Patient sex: F
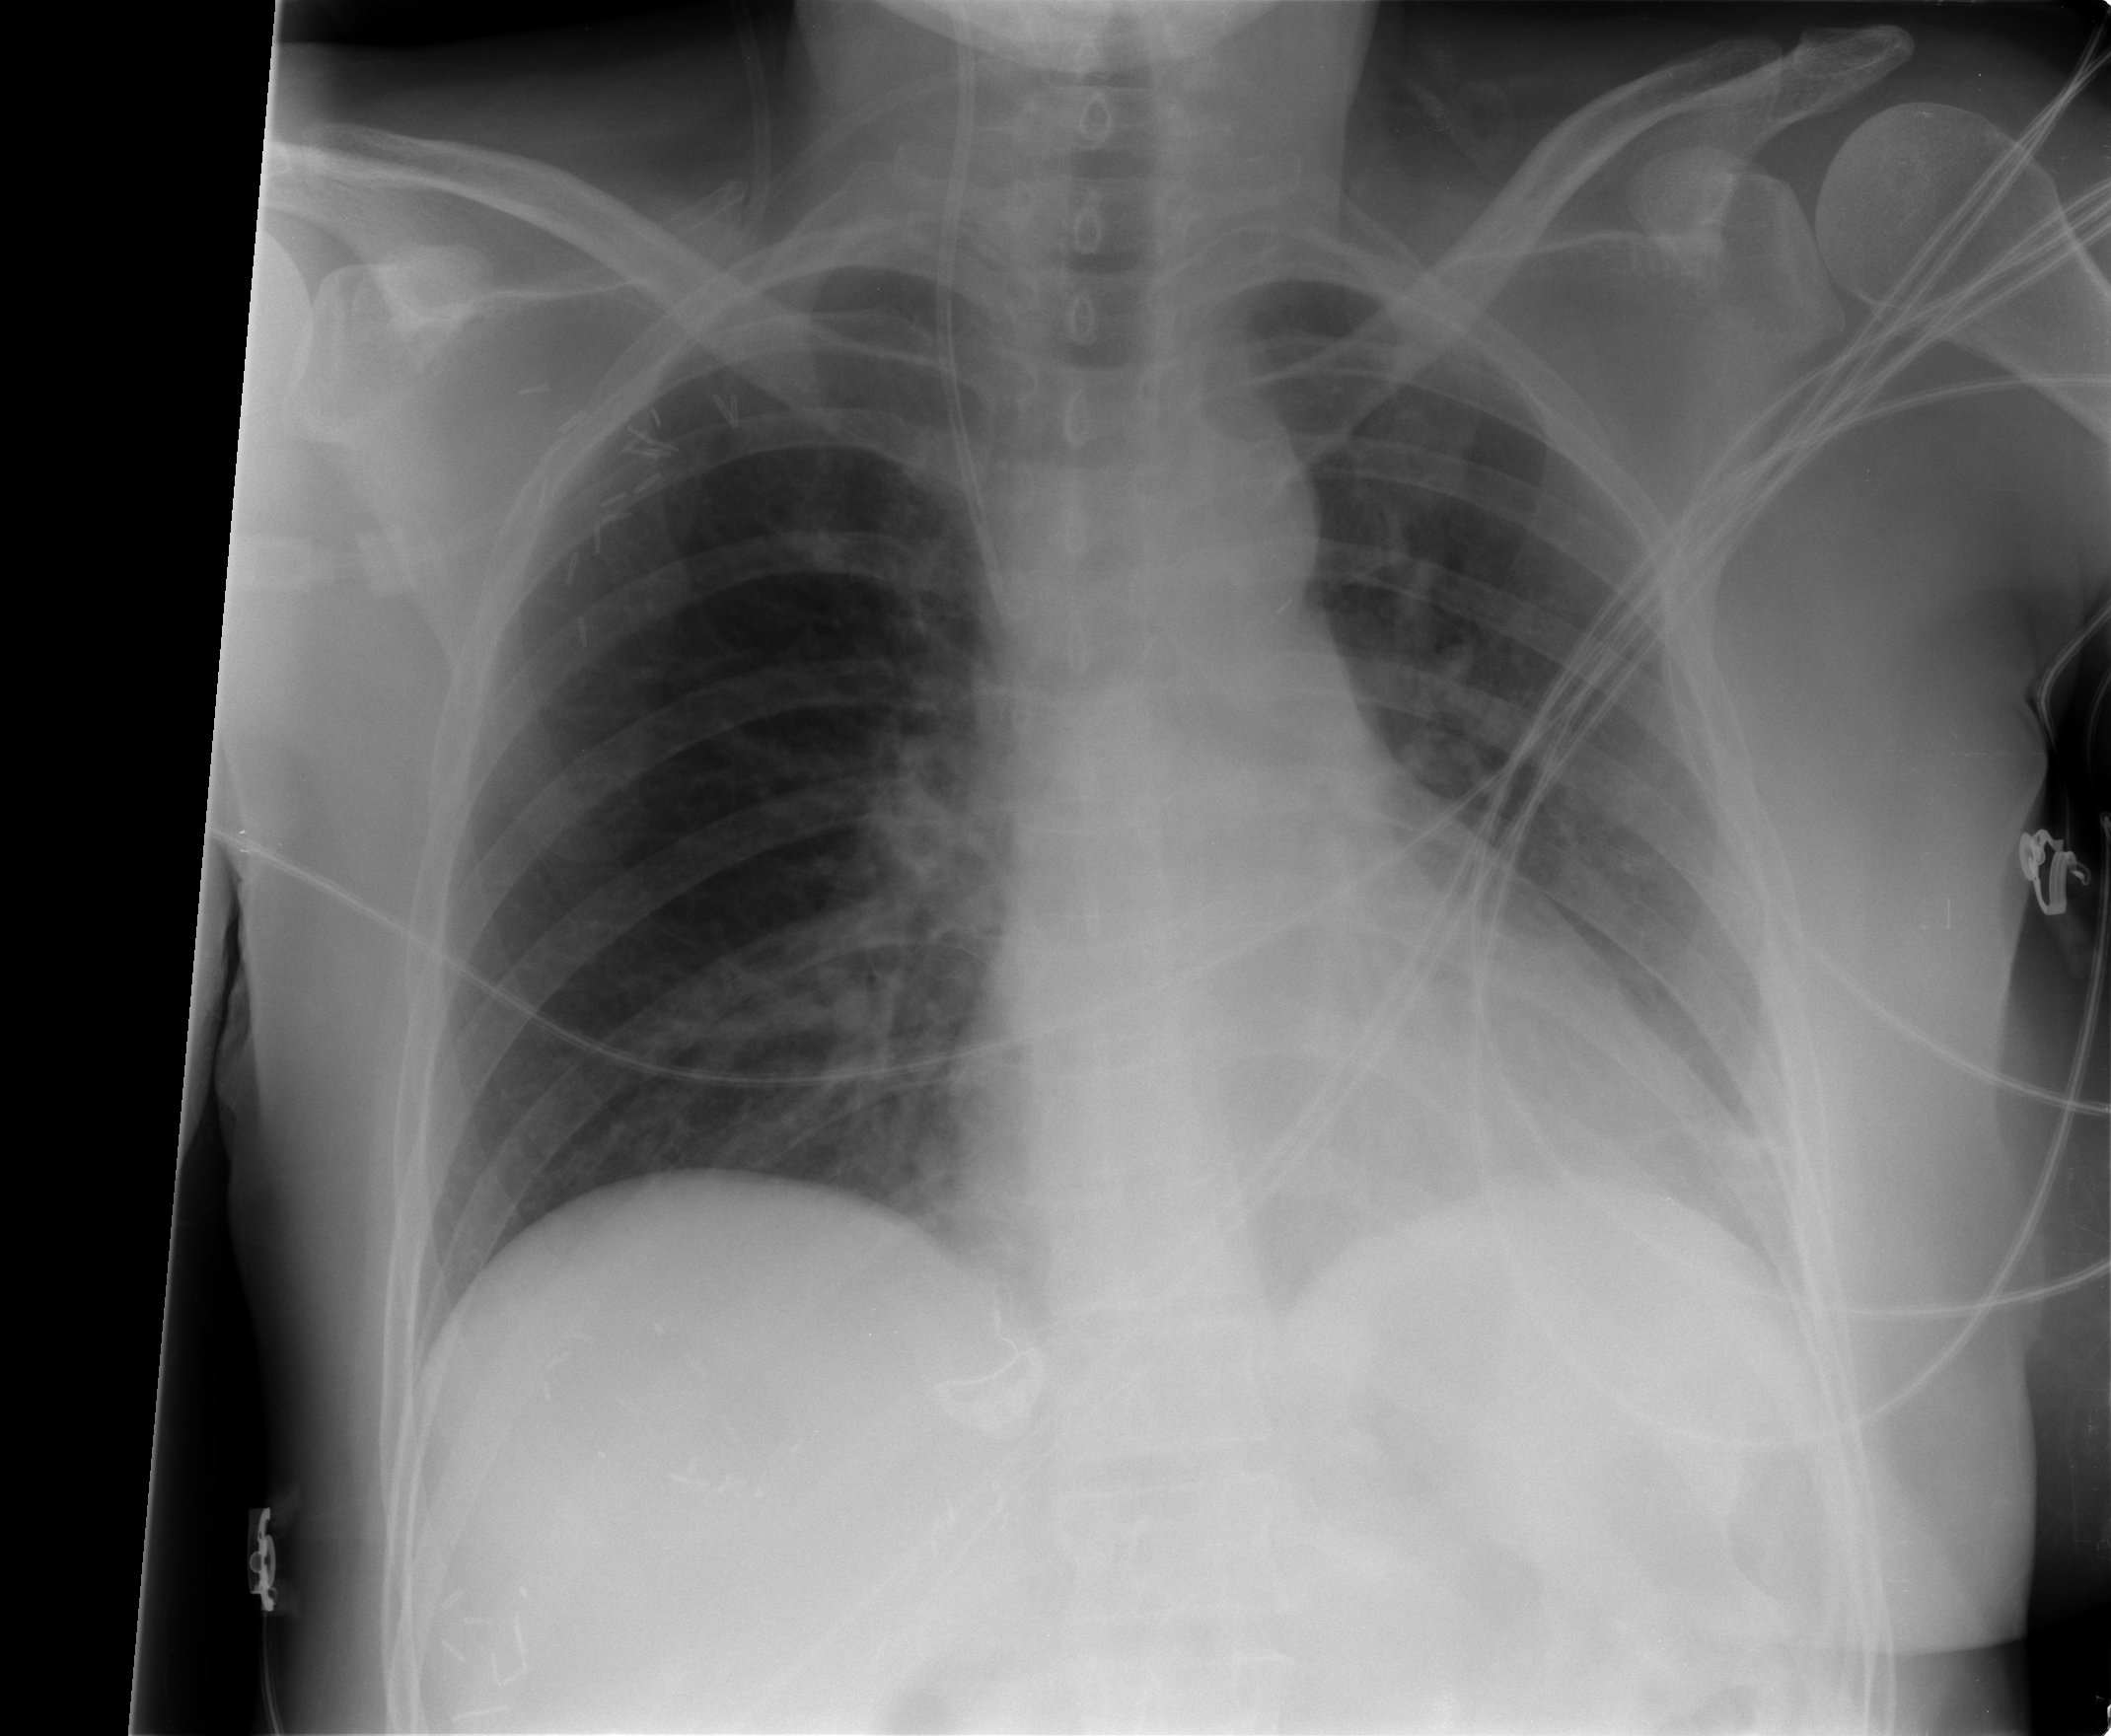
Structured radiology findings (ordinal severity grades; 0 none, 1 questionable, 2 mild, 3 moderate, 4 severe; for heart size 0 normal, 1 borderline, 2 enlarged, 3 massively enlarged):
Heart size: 0
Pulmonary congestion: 0
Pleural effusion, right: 0
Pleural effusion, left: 0
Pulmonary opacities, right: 0
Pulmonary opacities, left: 0
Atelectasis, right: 0
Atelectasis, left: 1